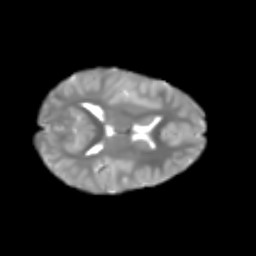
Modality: T2w
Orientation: axial
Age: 5
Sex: female
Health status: healthy